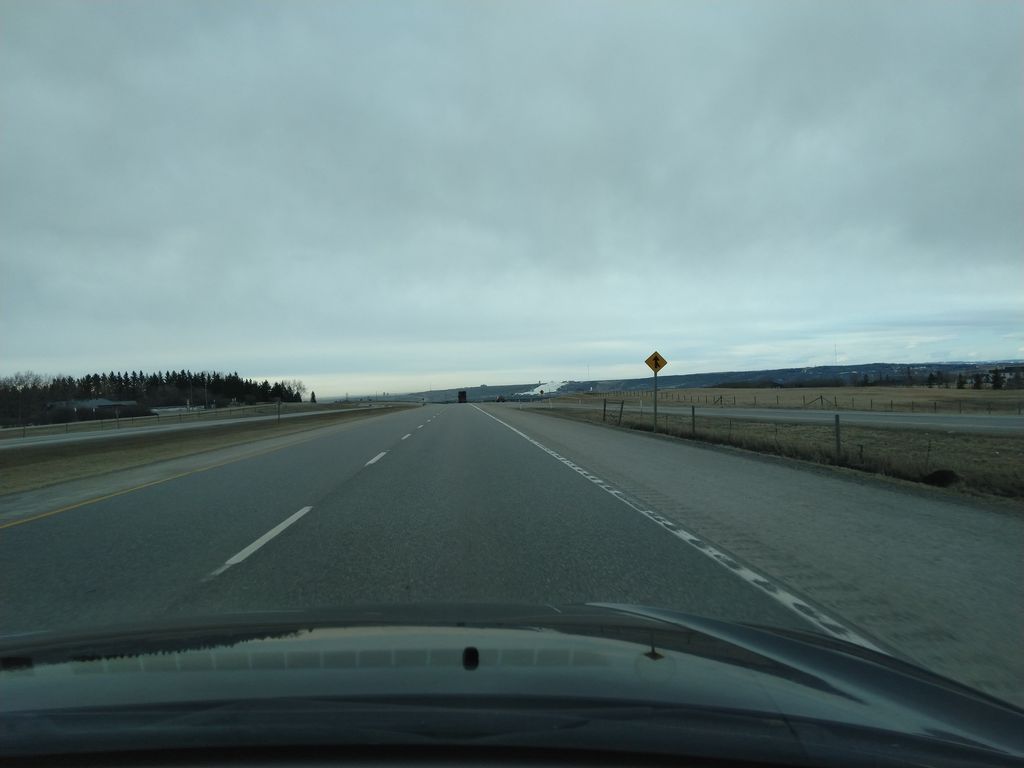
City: calgary